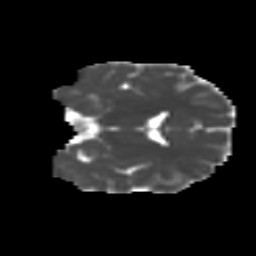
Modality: MD
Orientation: coronal
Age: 11
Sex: male
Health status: ill
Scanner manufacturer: ge
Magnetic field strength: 3 T
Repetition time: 6.752 s
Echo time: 0.079 s